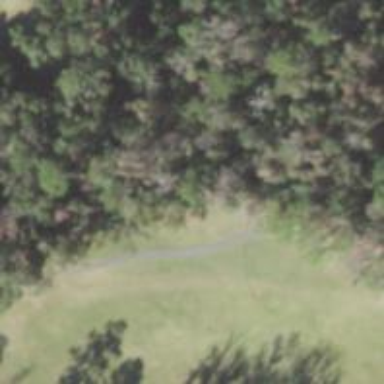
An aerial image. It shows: Path designated for golf carts.